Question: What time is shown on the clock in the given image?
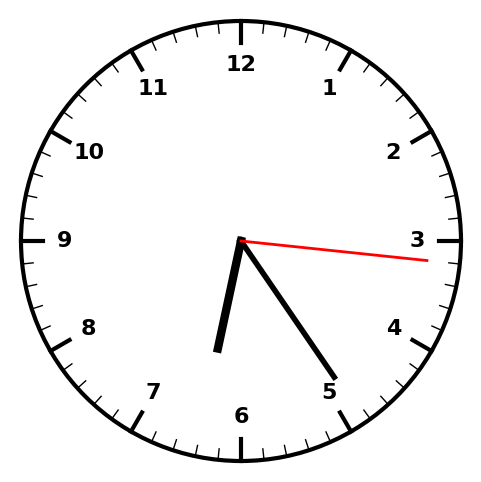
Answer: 06:24:16